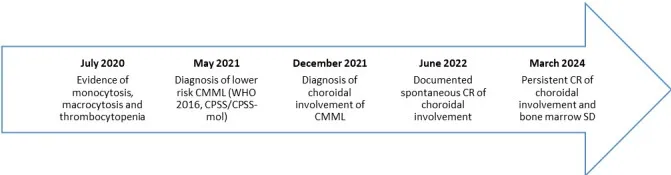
Timeline of relevant clinical data. CMML, chronic myelomonocytic leukemia; CPSS, CMML-specific prognostic scoring system; CPSS-mol, CMML-specific prognostic scoring system - molecular; CR, complete remission; SD, stable disease.
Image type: chart (chart)